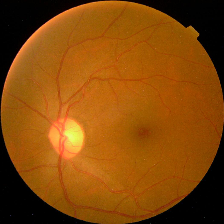
Diabetic retinopathy grade: No DR